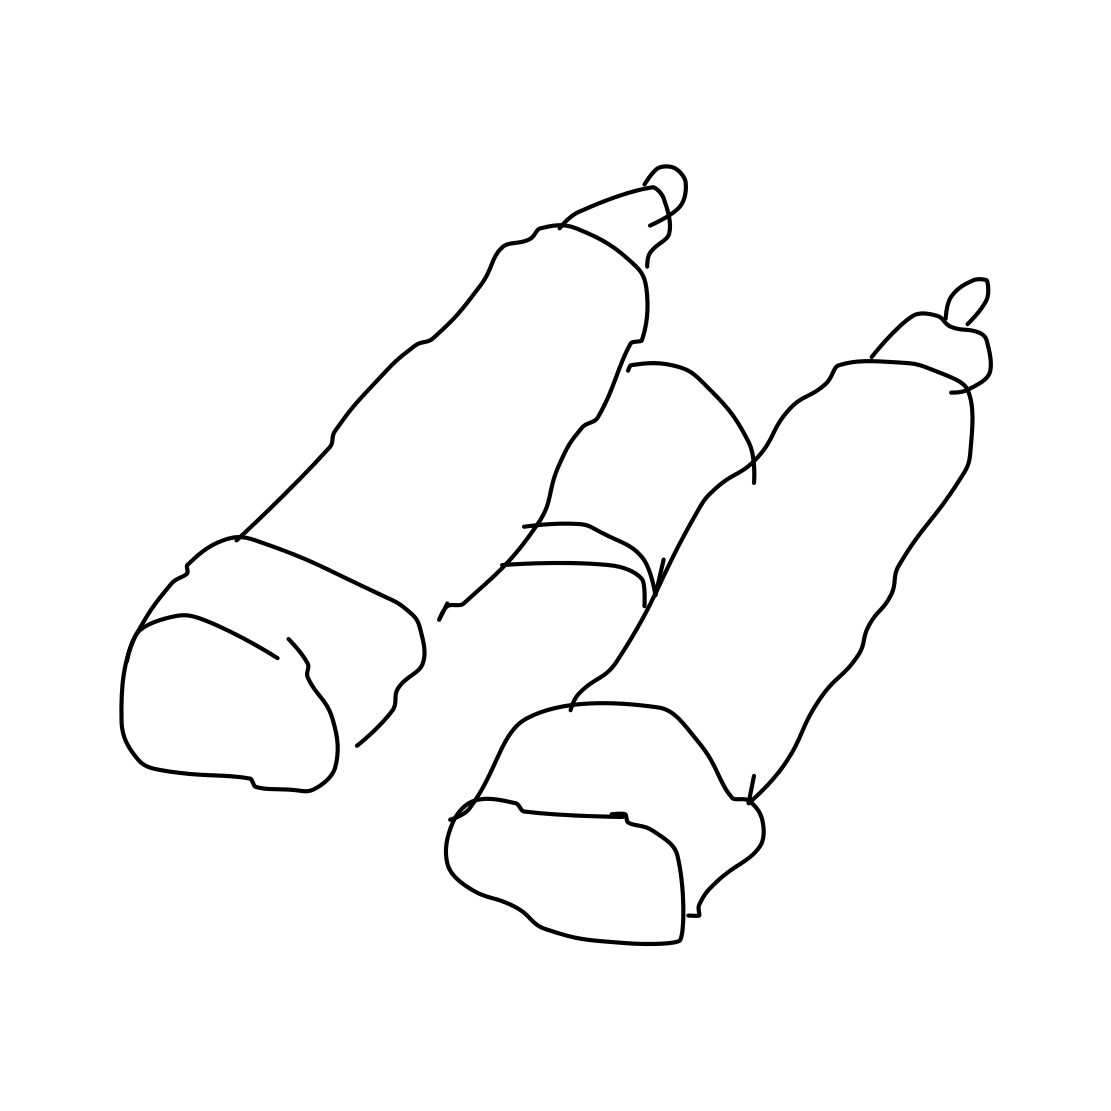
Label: binoculars